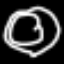
Label: donut